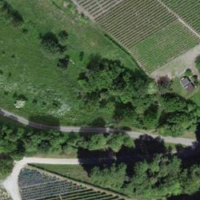
EUNIS habitat code: 40
Species observed at this site:
Salvia pratensis